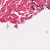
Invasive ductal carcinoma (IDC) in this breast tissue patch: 0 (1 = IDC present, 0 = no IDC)